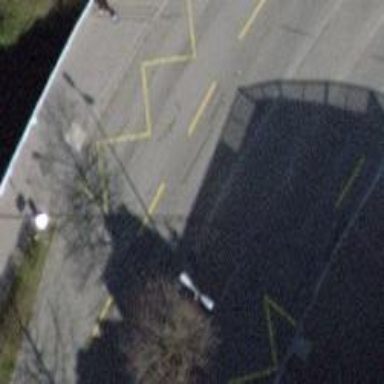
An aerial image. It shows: Public transport stop position.